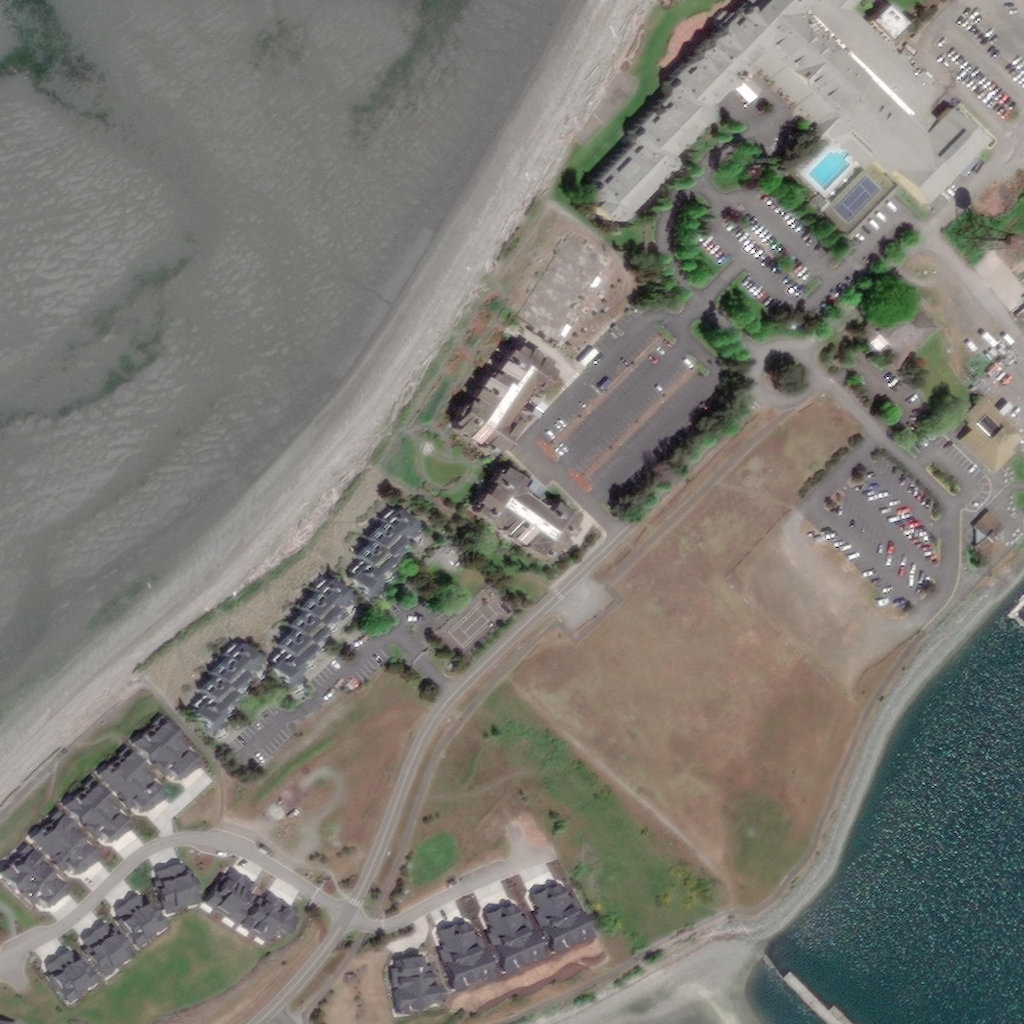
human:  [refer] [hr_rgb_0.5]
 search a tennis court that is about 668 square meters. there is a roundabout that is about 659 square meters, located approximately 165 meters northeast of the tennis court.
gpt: <box>[[42, 57, 49, 64, 0]]</box>